Question:
I'd like to rotate all the date on the xAxis.
'''
var xAxis = d3.svg.axis().scale(x)
.orient("bottom").tickFormat(d3.time.format("%b %d"));
'''
There are already some posts on it, like this one: <URL>
I would like to know if there's a better way, say using the '.orient()' function?
On the documentation it says:
> If the specified orientation is not one of the supported values, the axis reverts to the default orientation. Changing the orientation affects the position of the ticks and their labels in relation to the axis path, but does not change the position of the axis itself; to change the position of the axis with respect to the plot, specify a transform attribute on the containing g element.
I'd like to know how exactly I could do that. Thanks very much!
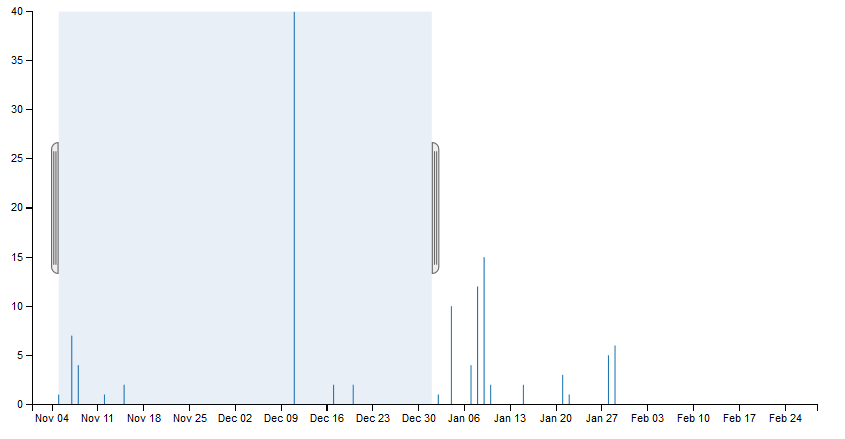
Answer: The short answer is no, 'axis.orient' only accepts four arguments: 'left', 'right', 'top' and 'bottom' and the default orientation is the 'bottom' one.
One cannot take mix and match properties from different orientations or do other complicated operations on the labels.
The approach taken in the post you refer to is the recommended way to do it.